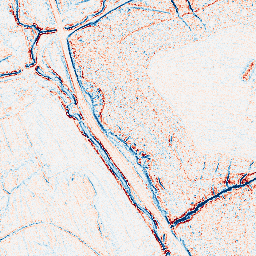
Category: edge_preserving
Decomposition family: anisotropic_diffusion
Decomposition parameters: iterations: 5
kappa: 100
gamma: 0.05
Upsampling method: cubic_mitchell
Upsampling parameters: scale: 8
Upsampling scale: 8